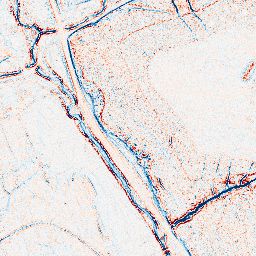
Category: edge_preserving
Decomposition family: anisotropic_diffusion
Decomposition parameters: iterations: 10
kappa: 100
gamma: 0.05
Upsampling method: lanczos
Upsampling parameters: scale: 8
Upsampling scale: 8